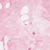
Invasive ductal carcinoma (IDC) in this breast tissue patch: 0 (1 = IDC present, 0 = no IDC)